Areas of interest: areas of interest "National Reserve Digital Plaza"
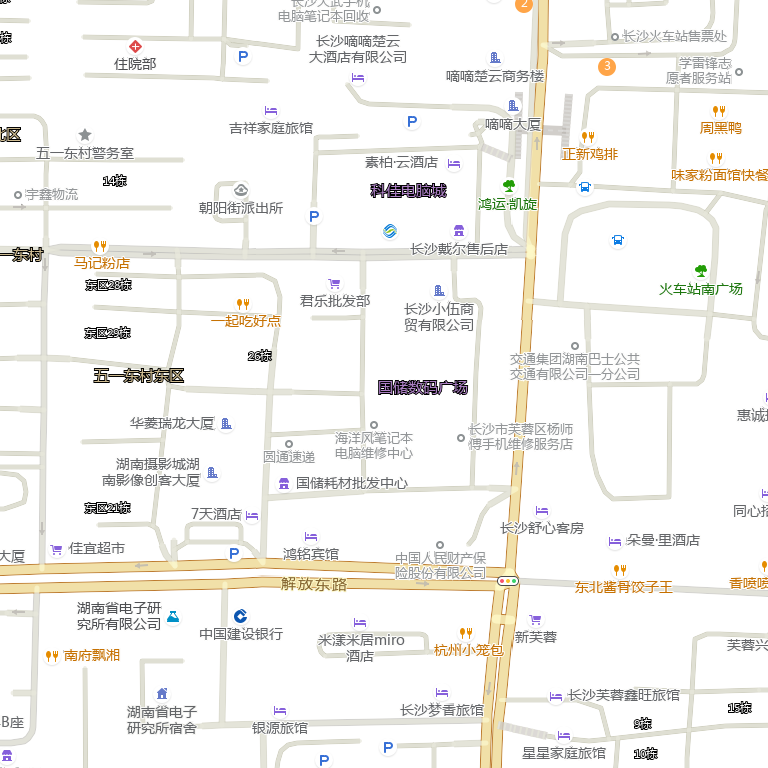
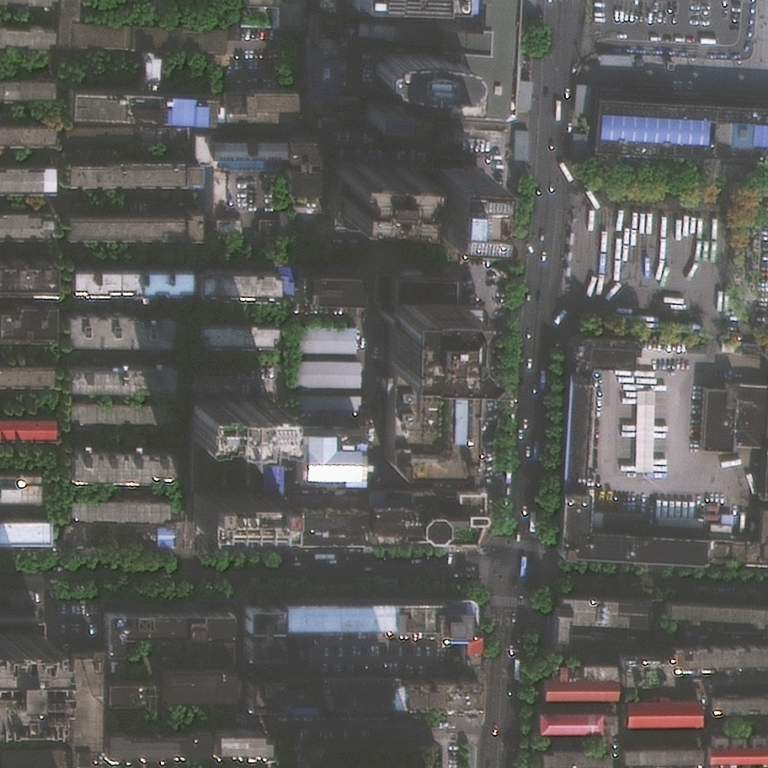